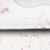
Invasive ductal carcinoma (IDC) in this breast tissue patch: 0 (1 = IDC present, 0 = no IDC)